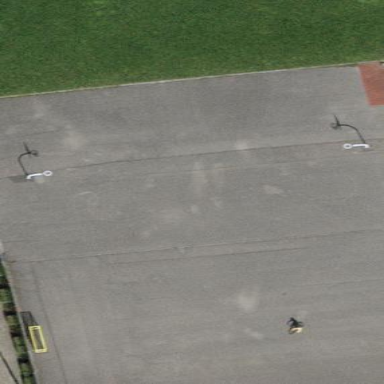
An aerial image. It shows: Basketball court with asphalt surface.